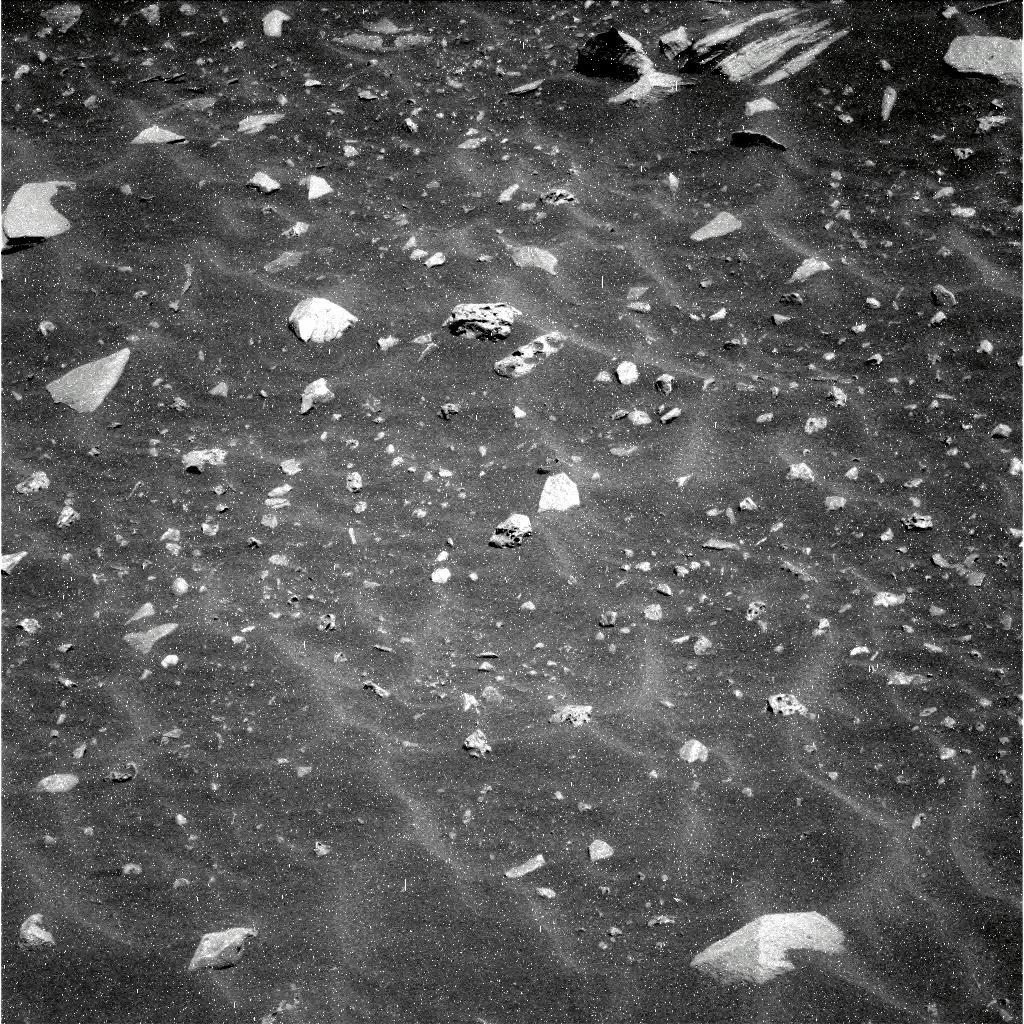
Terrain classes present: Gravel / Sand / Soil, Rock